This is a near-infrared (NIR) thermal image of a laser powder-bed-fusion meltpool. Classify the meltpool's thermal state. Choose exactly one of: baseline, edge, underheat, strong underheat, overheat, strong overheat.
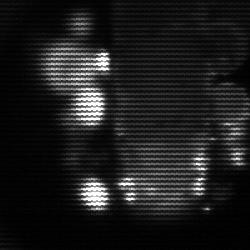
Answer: strong underheat